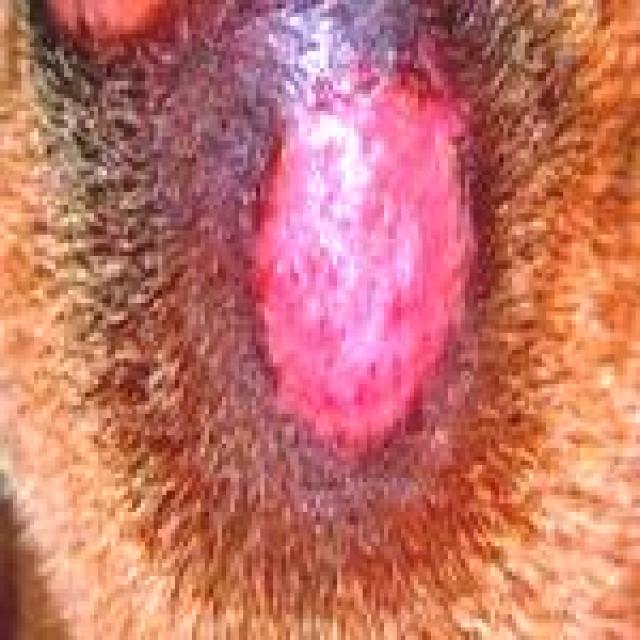
Canine fungal skin infection — characterized by alopecia, scaling, crusting, and circular lesions. Common agents include Malassezia and Candida species.